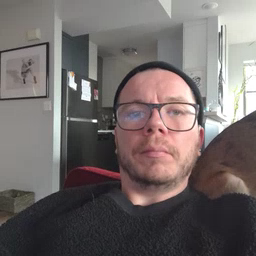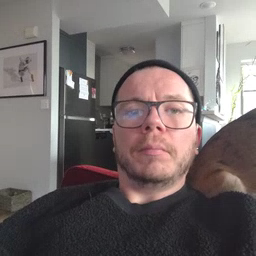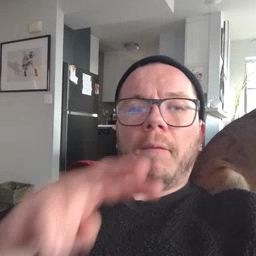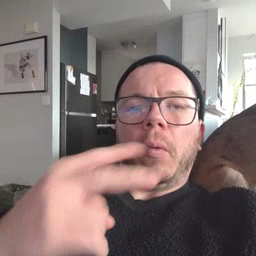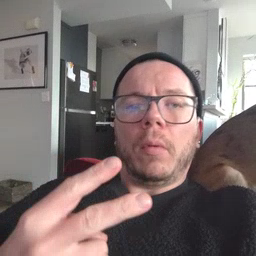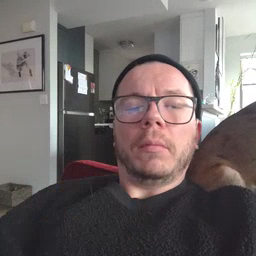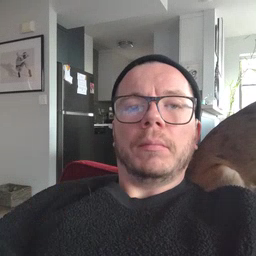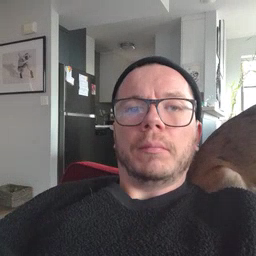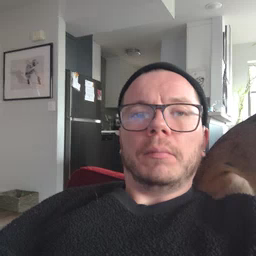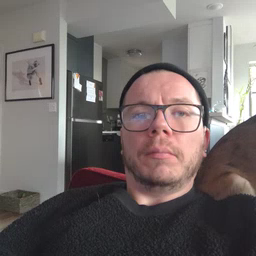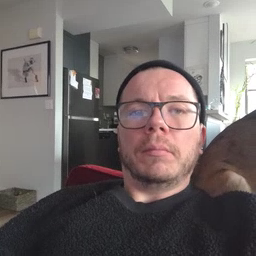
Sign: fall